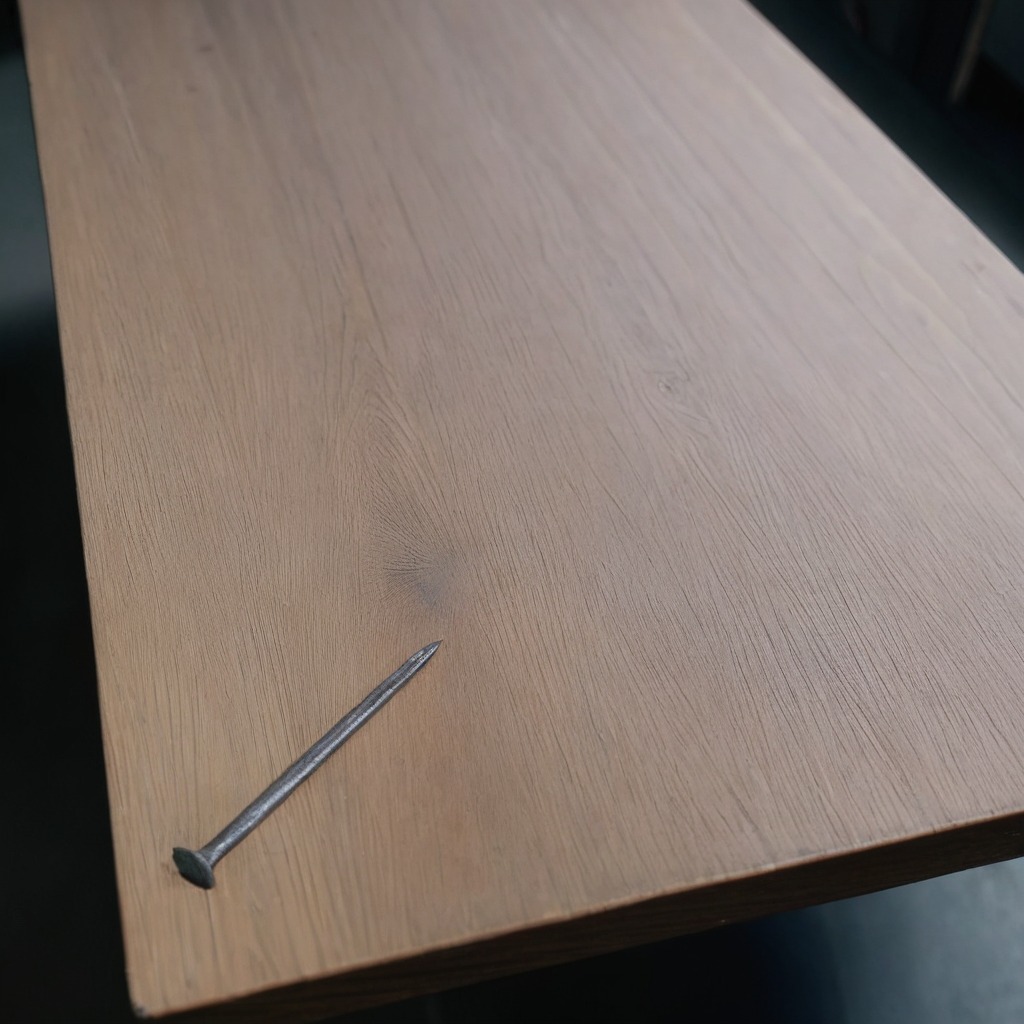
An iron nail is lying on a table.